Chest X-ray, AP view. Patient: 68 years old, sex M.
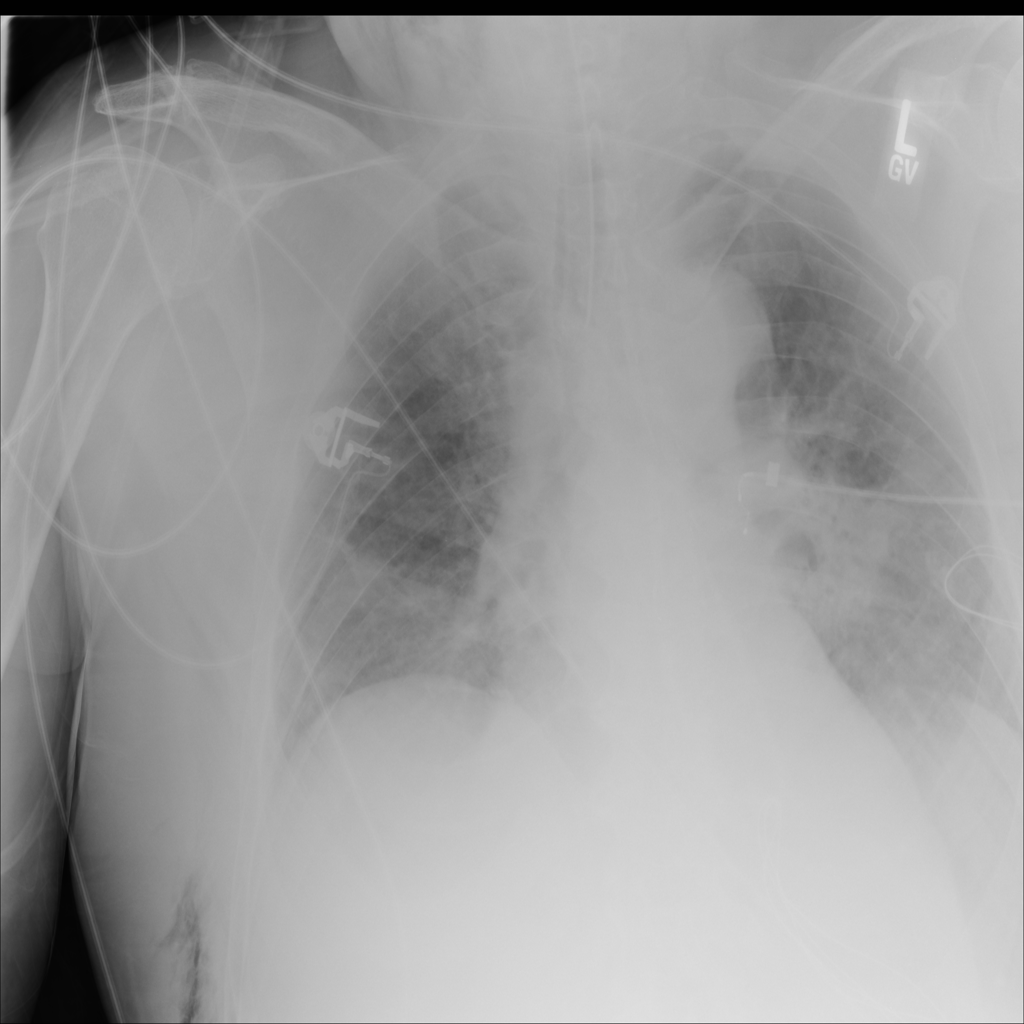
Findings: Infiltration